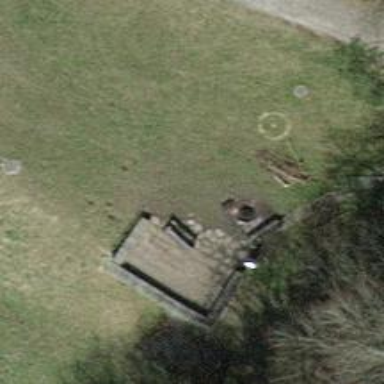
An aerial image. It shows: Bench for seating.